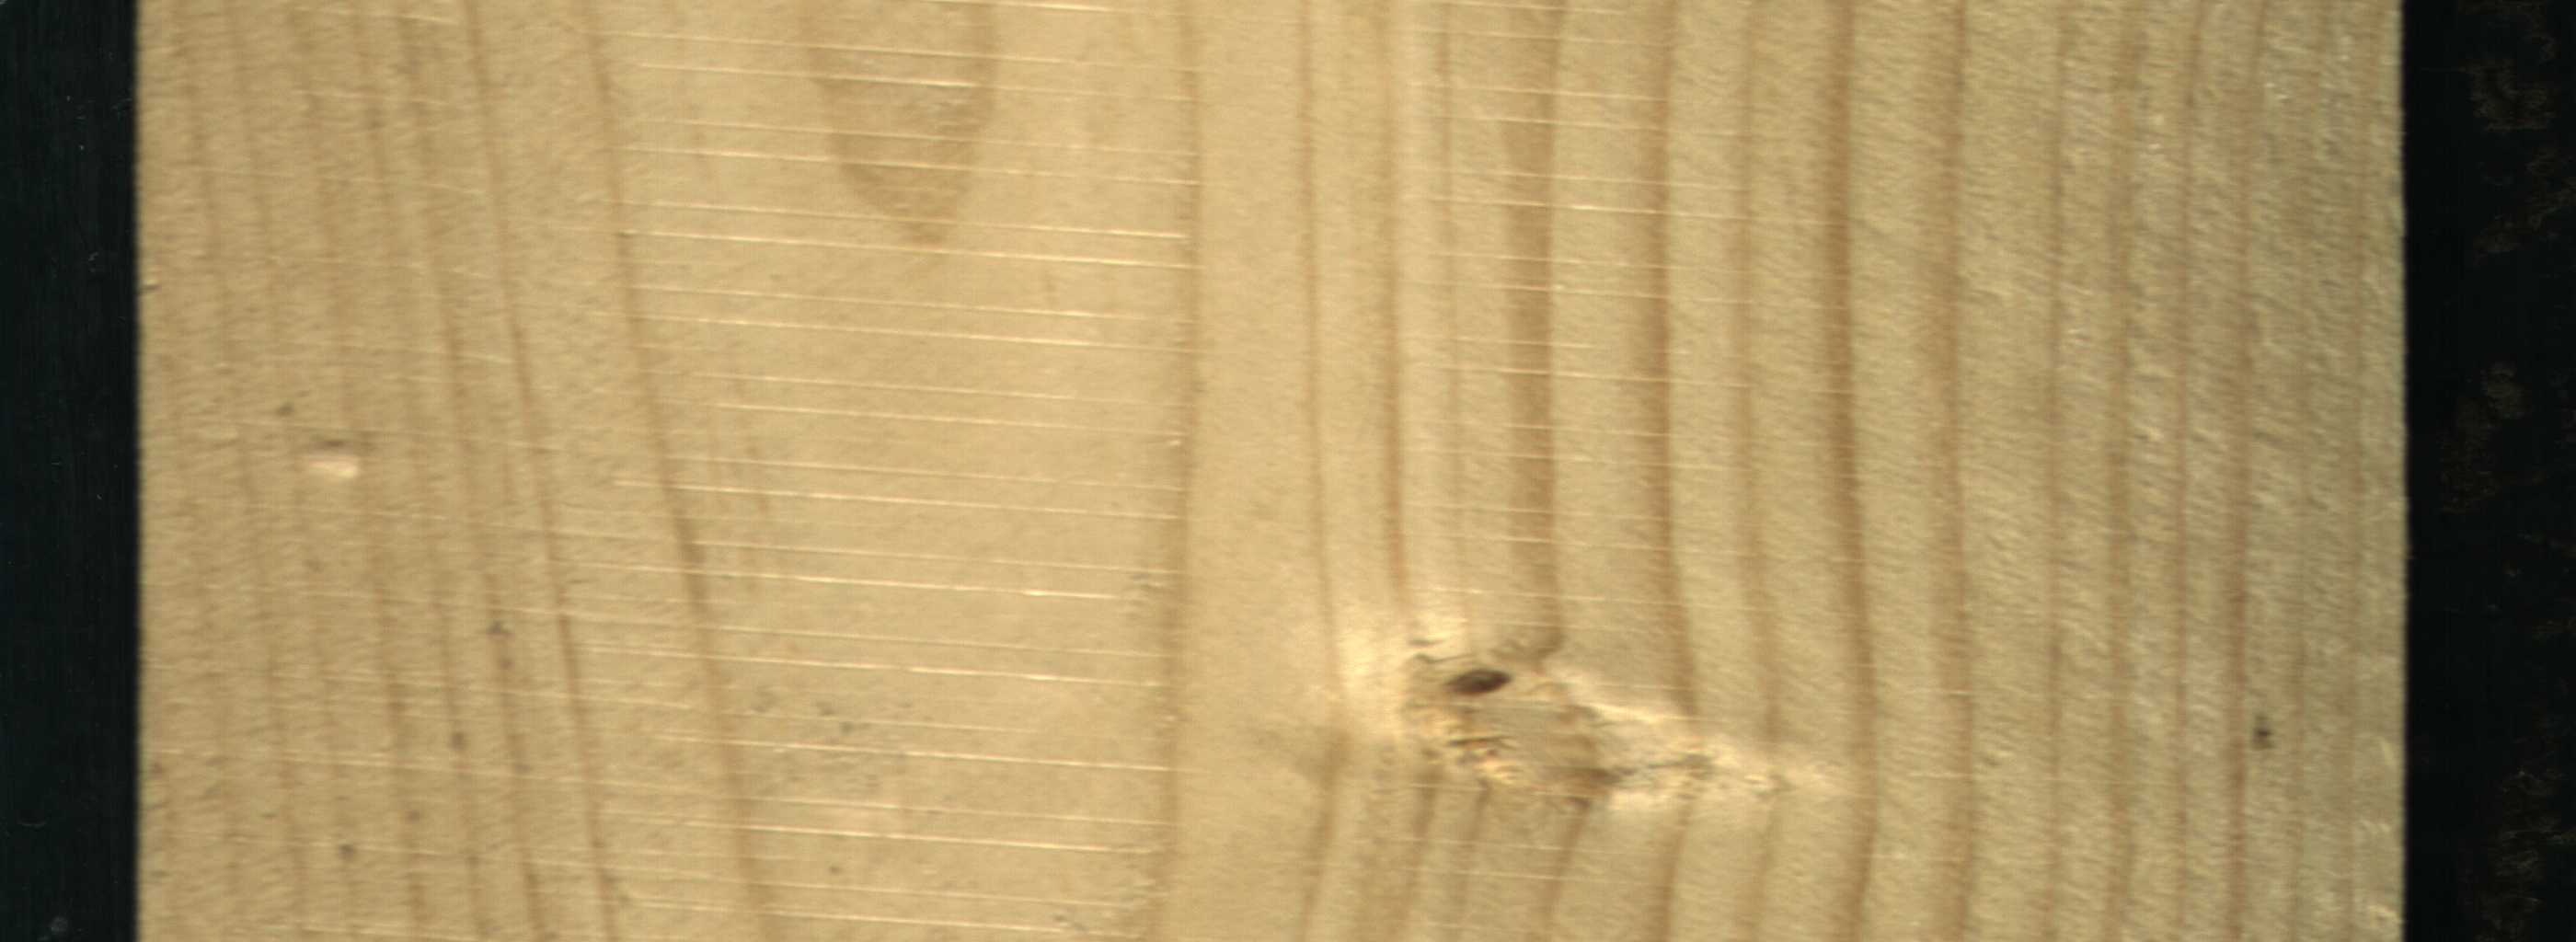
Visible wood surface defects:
Dead_Knot